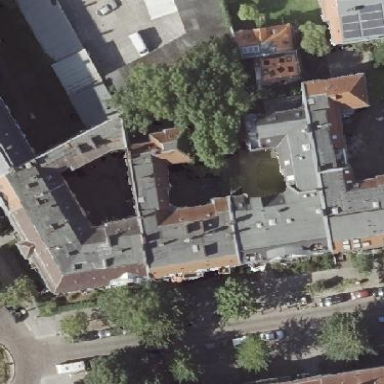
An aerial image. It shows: View of apartment building.